Question: I have Apache/PHP/MySQL installed locally on my computer to quickly test stuff out. One of the things I'm currently working on is a hexagon chart for a statistics in a game created dynamically via the GD library.
On my laptop everything worked OK as I'm getting a nice result.

However when I deploy it onto the server I bought I'm getting a syntax error:
'Parse error: syntax error, unexpected '[''
Coming from this statement:
'''
$hexstat = new CL2HexStatPoints(
CL2StatsRepository::GetClassesFromJson()[$id], <- *error here*
new CHexagon( CVector2::Create( constant("RADIUS"), constant("RADIUS") )
)
);
'''
It doesn't seem to like the index operator on there. The function itself parses a json file and returns an array of objects containing properties about player classes. I've confirmed that it is indeed an array by using var_dump. However if I program it like this:
'''
$array = CL2StatsRepository::GetClassesFromJson();
var_dump( $array[$id] ); // this is ok
var_dump( CL2StatsRepository::GetClassesFromJson()[$id] ); // this isn't
'''
The first statement is OK, the second one isn't. The version of PHP I have on my work computer is 5.4.12 and the version of PHP on the server is 5.3.22. I'm assuming something has changed involving the operator between version or there is maybe a setting I need to change. I haven't really been able to find any information either searching around, is there anybody that could perhaps shed some light on why this is? Thanks a lot.
EDIT: I've fixed the code to be compatible with the old PHP version so I'll keep that in mind from now on. If anybody is interested in seeing it work for real: <URL>
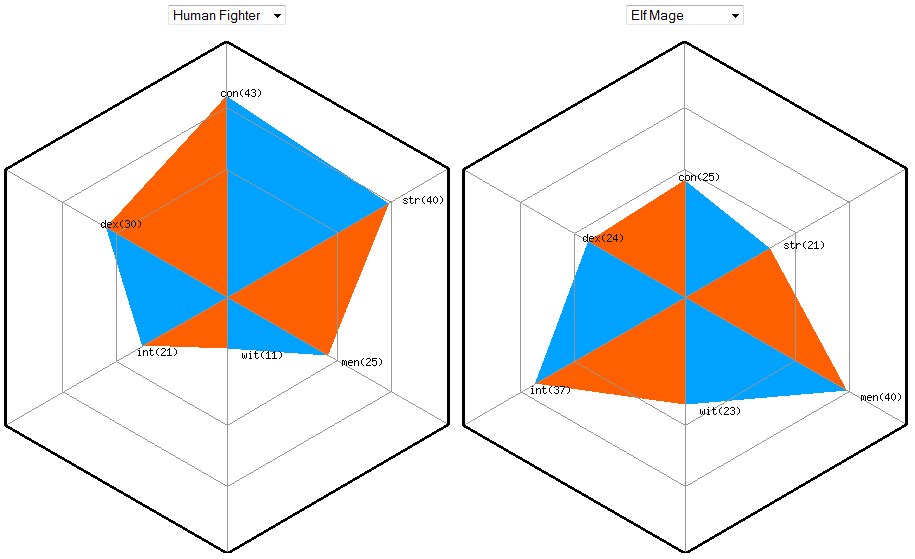
Answer: You cannot instantly access "index" of result in PHP < 5.4, which is why second piece of code doesn't work on your server